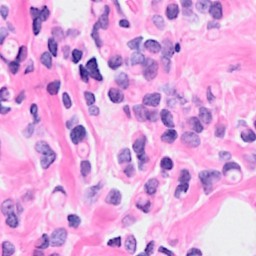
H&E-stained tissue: Breast